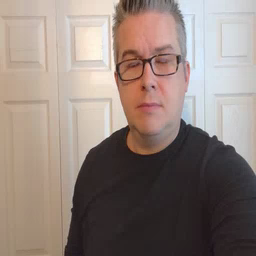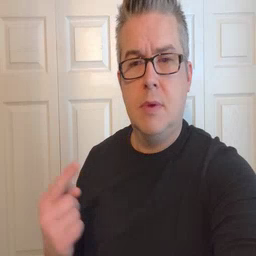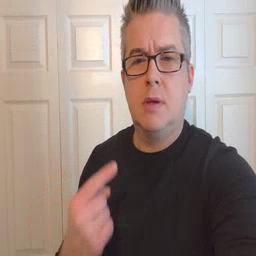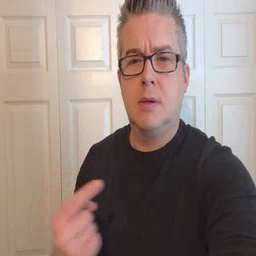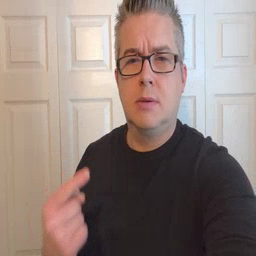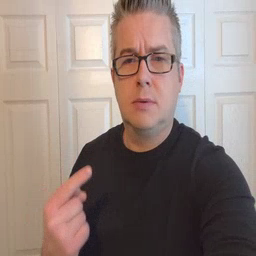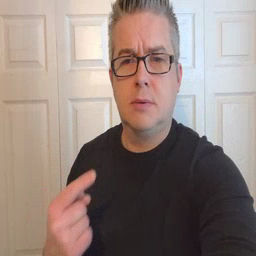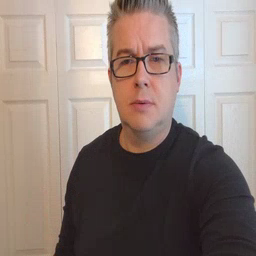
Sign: owie